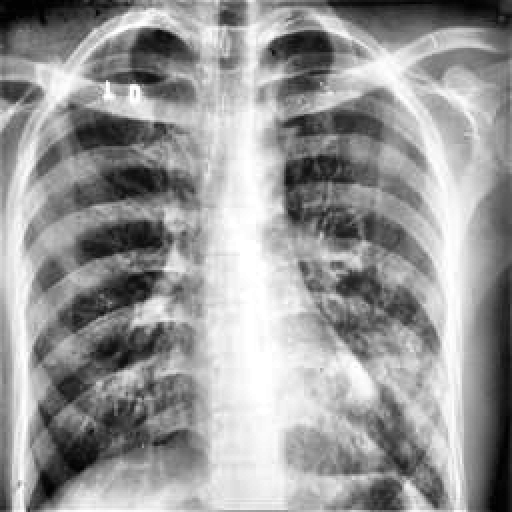
Finding: TUBERCULOSIS